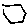
Label: hexagon